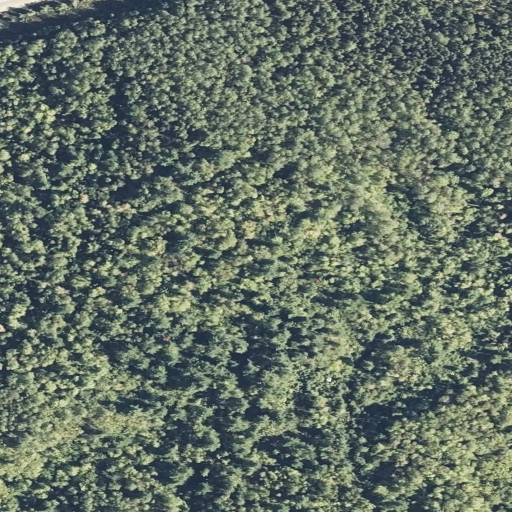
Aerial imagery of mountain in Maine named Oxbow Mountain containing mixed forest, evergreen forest, shrub, deciduous forest, open development, woody wetlands, medium intensity development, low intensity development, and high intensity development